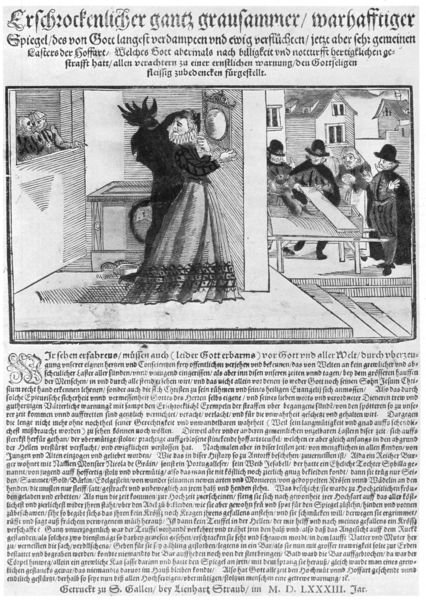
Titel: Erschrockenlicher gantz grausammer/ warhafftiger Spiegel
Standort: Zürich.
Institution: Wickiana
Schlagwörter: mann, umhang, weiß, frauen, menschen, stadt, fenster, frau, grau, hut, hüte, kleid, männer, raum, schwarz, szene, tisch, zeichnung, zimmer, haus, hochformat, muster, bart, wand, alte, böse, falten, kragen, rahmen, stehen, spiegel, häuser, qualm, rauch, gewand, interieur, mantel, saum, bühne, theater, kamin, kinder, schornstein, schwanz, schrift, ort, schuhe, mauer, grafik, graphik, bank, theather, vorführung, treppe, treppen, draussen, deutsch, stufe, stufen, faltenwurf, podest, offen, buch, passant, brett, druck, druckgraphik, schwarz weiss, schraffur, radierung, stich, titel, seite, illustration, text, zeitschrift, zeitung, bericht, bürger, überschrift, beten, dämon, buchseite, teufel, wesen, mönch, zeilen, drinnen, kupferstich, szenen, fraktur, satan, unterwelt, gehörn, majuskel, zuscheuer, st. gallen, frau teufel